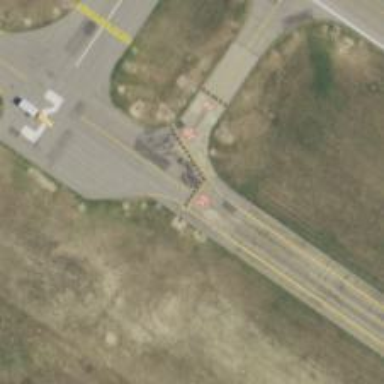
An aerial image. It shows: Image of taxiway at airport.